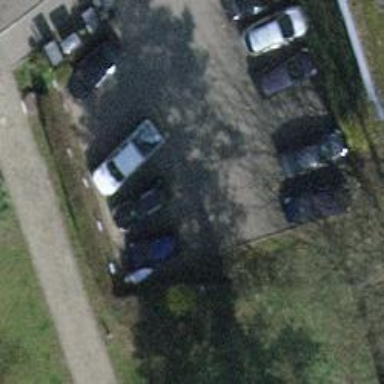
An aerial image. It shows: Parking aisle designated as service road.